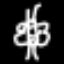
Label: angel